Field crop: maize
Growth stage: 2
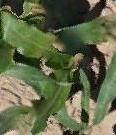
Species: maize